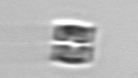
Label: Bacillariophyceae_morphotype1